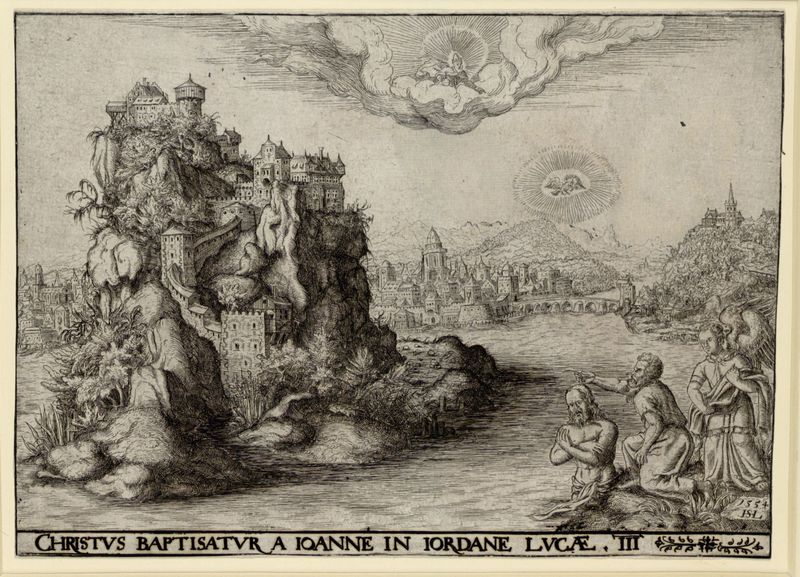
Titel: Die Taufe Christi
Künstler: Hans Lautensack
Standort: Wien
Institution: Albertina, Wien
Schlagwörter: berg, flügel, gott, himmel, vogel, wasser, weiß, fluss, landschaft, menschen, stadt, männer, schwarz, zeichnung, schloss, wolke, arm, historie, johannes, taube, signatur, häuser, brücke, sonne, engel, schrift, fels, mauer, inschrift, burg, türme, strahlen, druck, druckgraphik, monogramm, stich, text, christus, jesus, bettler, taufe, kupferstich, betteln, latein, jordan, heiliger geist, gottvater, zecihnung, tetx, r, 1554, isl